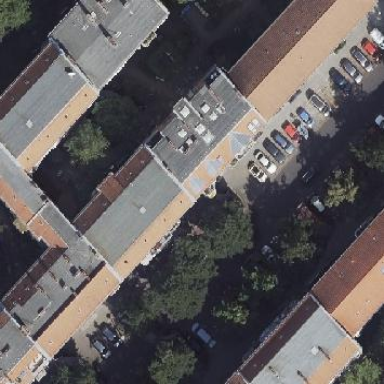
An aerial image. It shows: Unique apartment building with double saltbox roof shape.